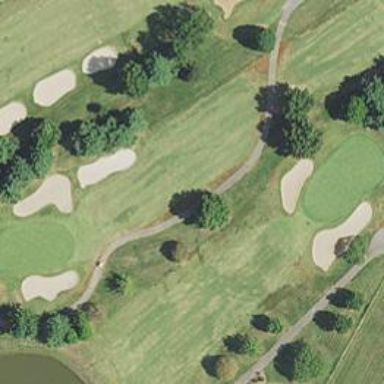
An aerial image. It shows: Grassy area designated as golf fairway.